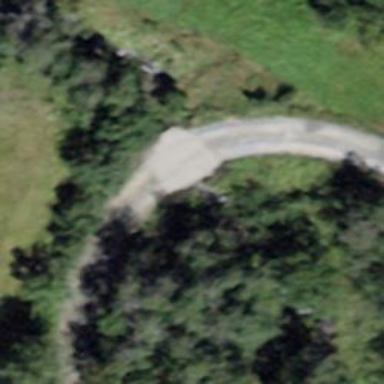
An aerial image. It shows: Culvert tunnel.